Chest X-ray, AP view. Patient: 60 years old, sex M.
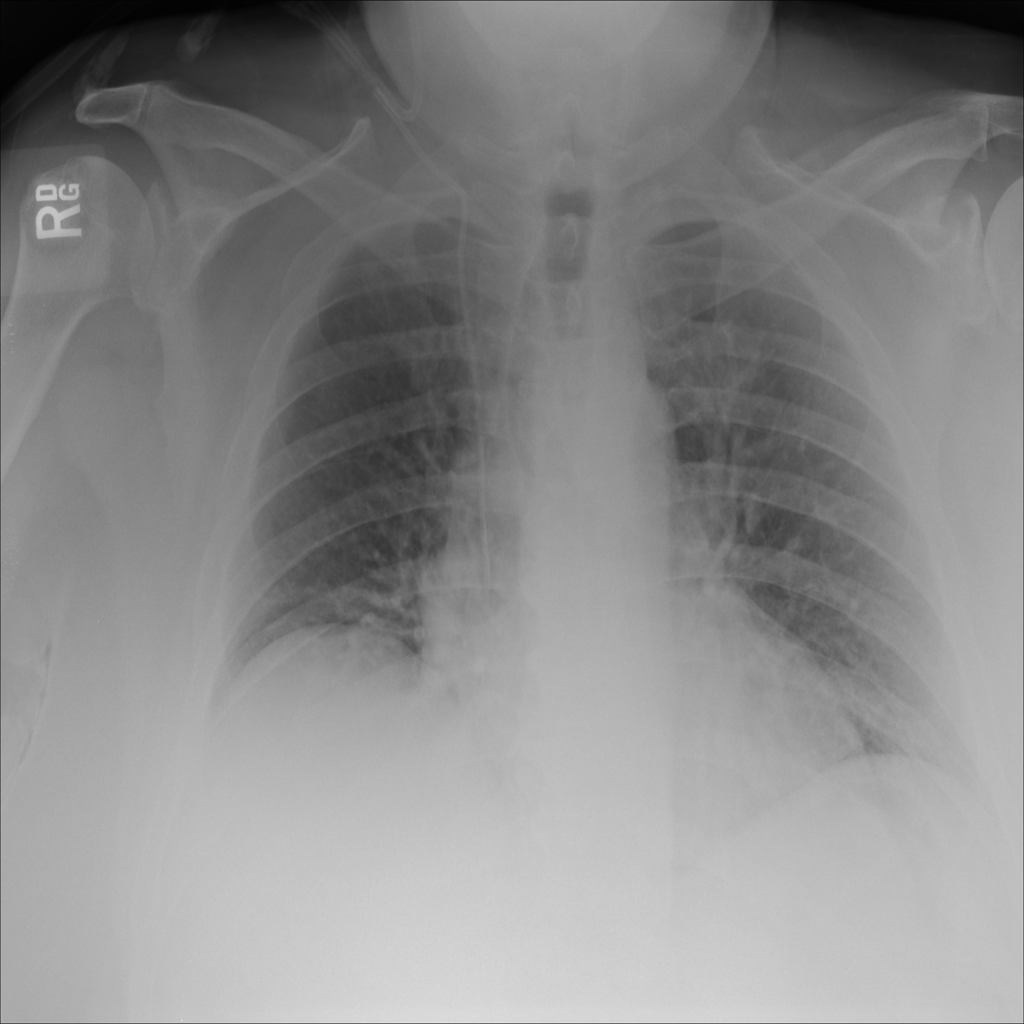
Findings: No Finding